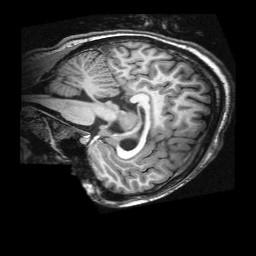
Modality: T1w
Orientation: sagittal
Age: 12
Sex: female
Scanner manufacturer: siemens
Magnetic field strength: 3 T
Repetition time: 2.3 s
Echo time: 0.00336 s